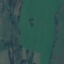
Land use / land cover: Pasture